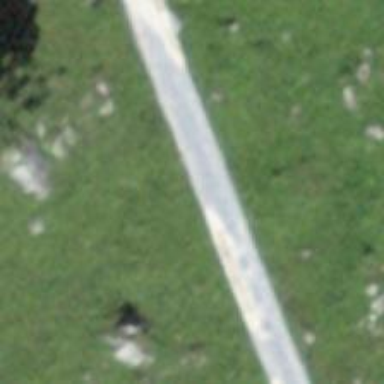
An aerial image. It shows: Unpaved track with grade2 track type.